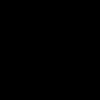
Label: space